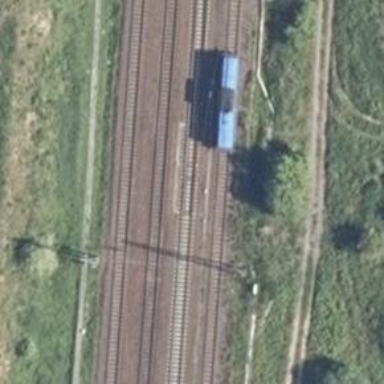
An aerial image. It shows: Railway track with contact lines for electrification.